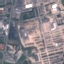
Land use / land cover class: Industrial